Question: In the below scenario, it does not seem possible to use the tab key to automatically fill in the parameters for the block, instead you have to write them out fully, which is a bit of a pain.
Is there an easier way of doing this?

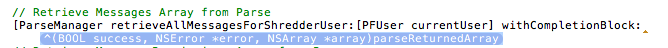
Answer: If you have the auto-fill text highlighted, push 'ENTER' and the parameters and block body are filled in for you, as well as an additional bit of auto-fil text that reads 'code'.